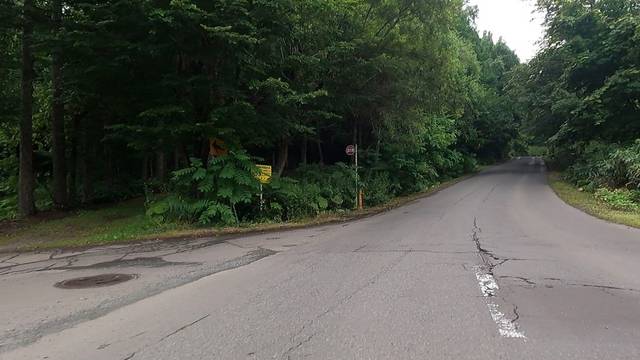
Region: Japan
Coordinates: 42.935, 141.332